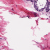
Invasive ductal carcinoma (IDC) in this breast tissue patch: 1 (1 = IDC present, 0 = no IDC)